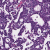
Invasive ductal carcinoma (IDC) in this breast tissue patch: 1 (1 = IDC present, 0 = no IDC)